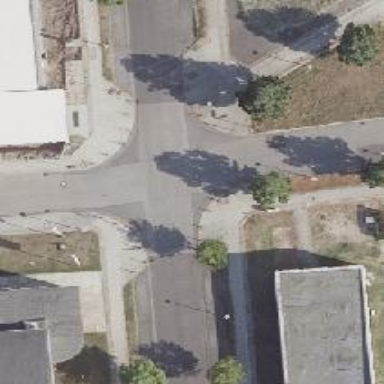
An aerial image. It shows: Unmarked crossing on the road.